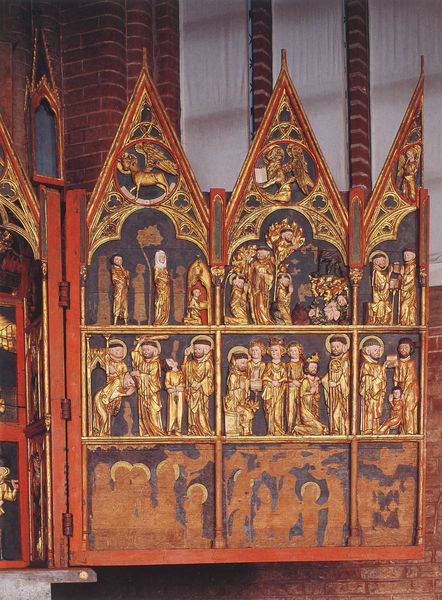
Titel: Cismar, Hochaltarretabel
Standort: Grömitz, Kloster Cismar, Benediktiner Abteikirche (EU - D - Schleswig-Holstein)
Schlagwörter: flügel, frauen, holz, männer, rot, bibel, geschichte, mensch, kirche, gold, innen, spitzen, gotik, figuren, könig, bemalt, foto, beten, altar, farbfoto, gotisch, löwe, heilige, szenen, altarbild, holzbild, heiligenbild, teil, bekrönung, tafeln, triptychon, erzählung, evangelisten, altarflügel, nstier, evngelistensymbole, rszenen